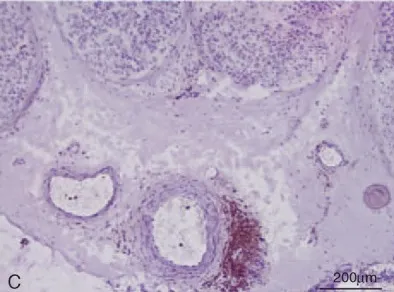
(D) Paraffin-embedded transverse section of the sural nerve of patient 8, stained with hematoxylin-eosin. Two middle-size vessels of the epineurium display the typical aspect of necrotizing vasculitis.
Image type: pathology (congo_red)